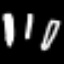
Label: pencil